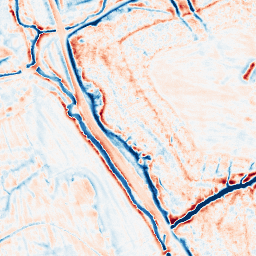
Category: edge_preserving
Decomposition family: bilateral
Decomposition parameters: d: 15
sigma_color: 50
sigma_space: 150
Upsampling method: bicubic
Upsampling parameters: scale: 8
Upsampling scale: 8